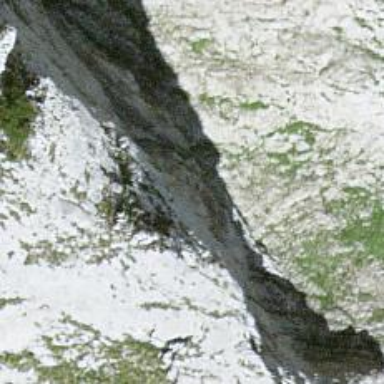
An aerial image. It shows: Natural cliff.